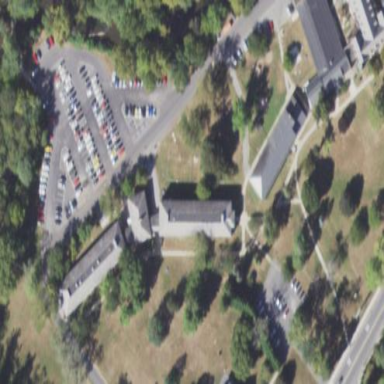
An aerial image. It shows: College building.